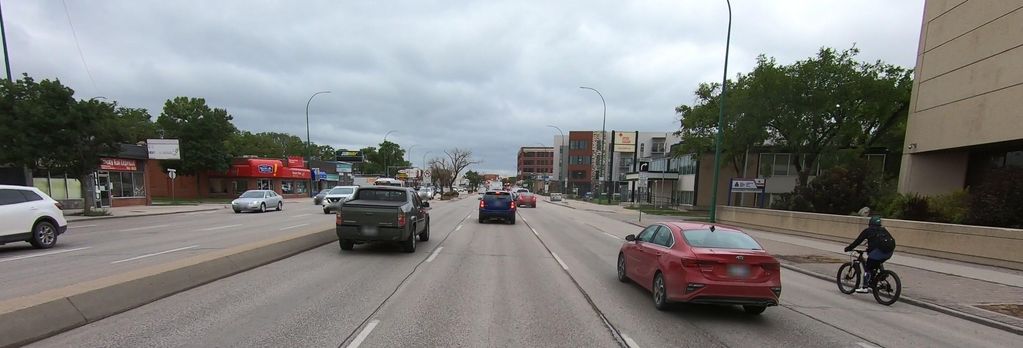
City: winnipeg